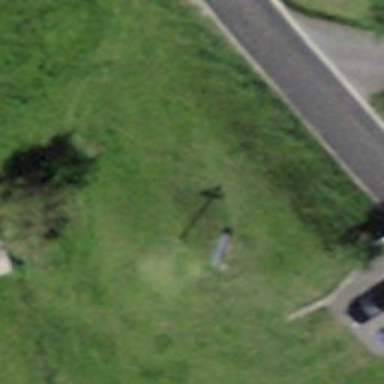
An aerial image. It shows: Historic wayside cross.